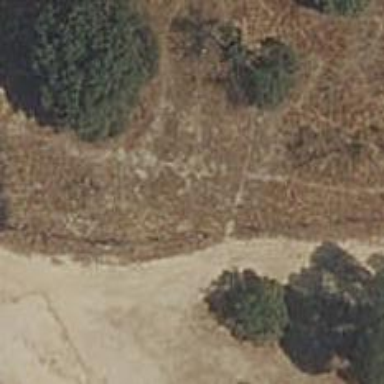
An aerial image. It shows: Compacted path road.